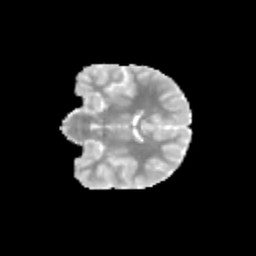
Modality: MD
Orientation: coronal
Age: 12
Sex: male
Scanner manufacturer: siemens
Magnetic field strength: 3 T
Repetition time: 3.8 s
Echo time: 0.07 s